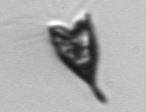
Label: Pyramimonas_longicauda